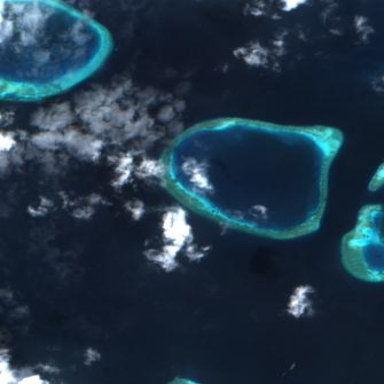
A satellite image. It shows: Coral reef in its natural habitat.